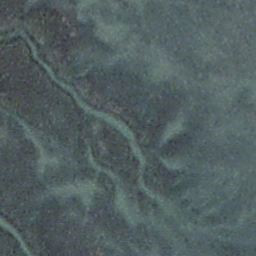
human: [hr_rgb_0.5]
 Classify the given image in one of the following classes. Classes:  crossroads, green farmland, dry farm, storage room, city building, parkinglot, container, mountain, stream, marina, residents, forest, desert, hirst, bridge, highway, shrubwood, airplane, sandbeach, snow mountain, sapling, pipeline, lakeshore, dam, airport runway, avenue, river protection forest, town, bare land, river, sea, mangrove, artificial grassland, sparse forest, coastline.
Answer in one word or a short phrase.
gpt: stream